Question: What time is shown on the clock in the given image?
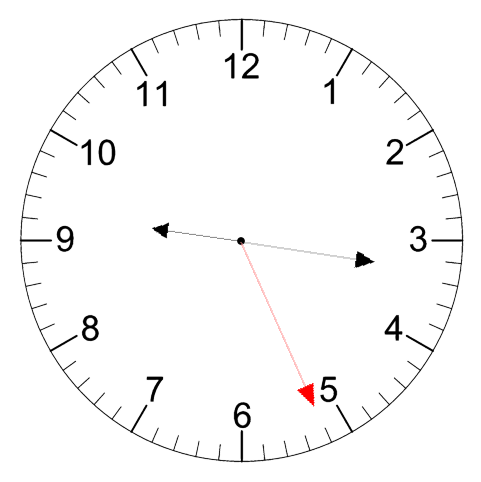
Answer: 09:16:26